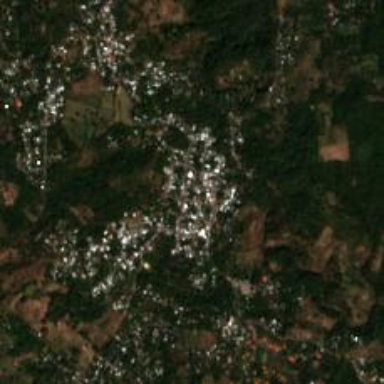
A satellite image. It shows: Town.